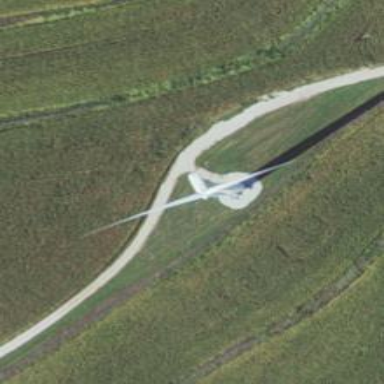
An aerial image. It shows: Wind turbine generator that utilizes wind as its source for generating electricity. It is of the horizontal axis type.